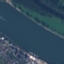
Land use / land cover class: River